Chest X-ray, PA view. Patient: 52 years old, sex F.
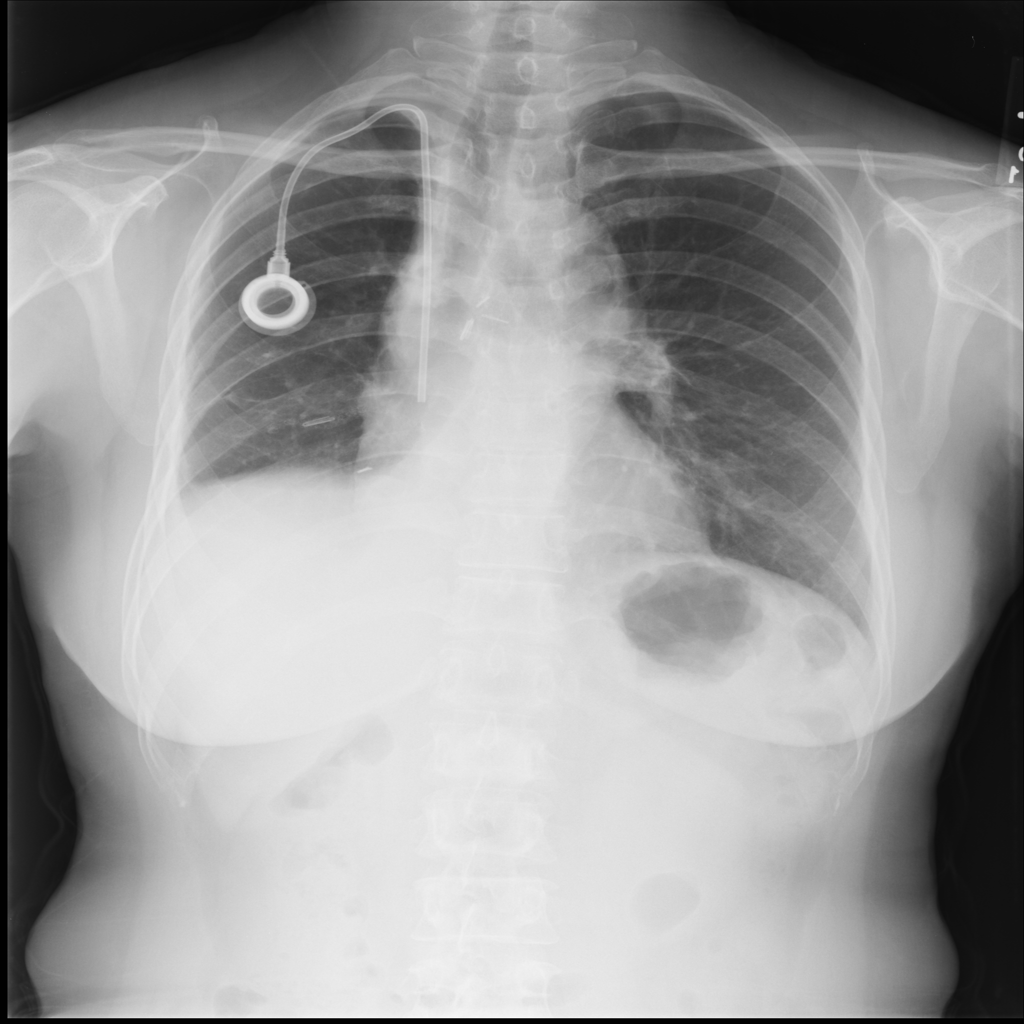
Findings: No Finding